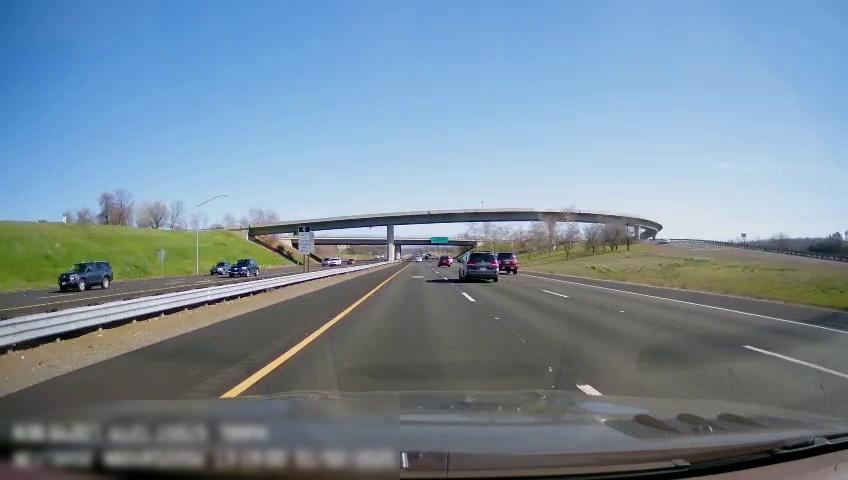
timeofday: Day
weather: Sunny
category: Drivable Space
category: Drivable Space
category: Vehicles | SUV
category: Vehicles | SUV
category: Vehicles | Car
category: Vehicles | SUV
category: Vehicles | SUV
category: Vehicles | SUV
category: Vehicles | Car
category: Vehicles | SUV
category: Lanes | Opposite Lane
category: Lanes | Current Lane
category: Lanes | Current Lane
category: Lanes | Alternate Lane
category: Lanes | Alternate Lane
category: Traffic | Signs